Breast ultrasound image
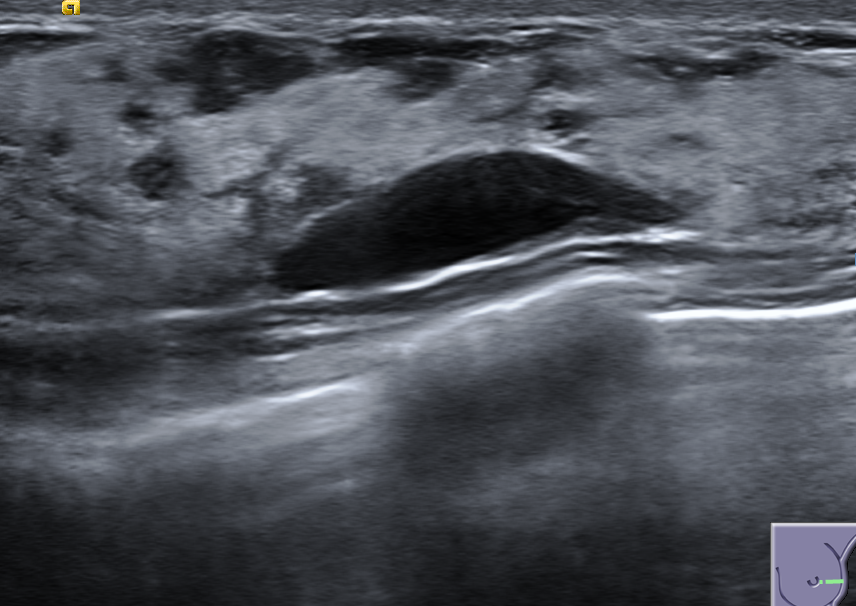
Diagnosis: benign